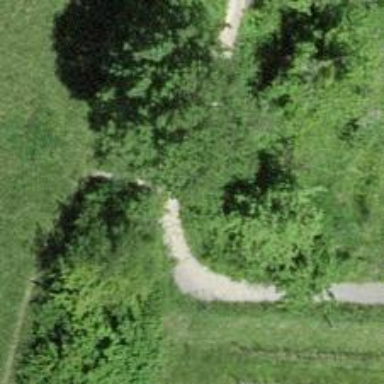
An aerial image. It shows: Dirt path.